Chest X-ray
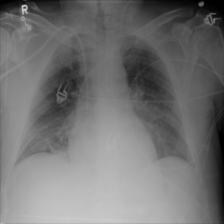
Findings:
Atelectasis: negative
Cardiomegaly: negative
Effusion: negative
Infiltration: positive
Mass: negative
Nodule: negative
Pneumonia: negative
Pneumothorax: negative
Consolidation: negative
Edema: negative
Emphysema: negative
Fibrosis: negative
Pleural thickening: negative
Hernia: negative